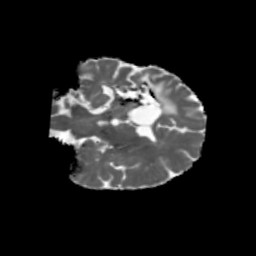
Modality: MD
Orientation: coronal
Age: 44
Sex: female
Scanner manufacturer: siemens
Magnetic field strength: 3 T
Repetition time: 5.47 s
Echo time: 0.0854 s